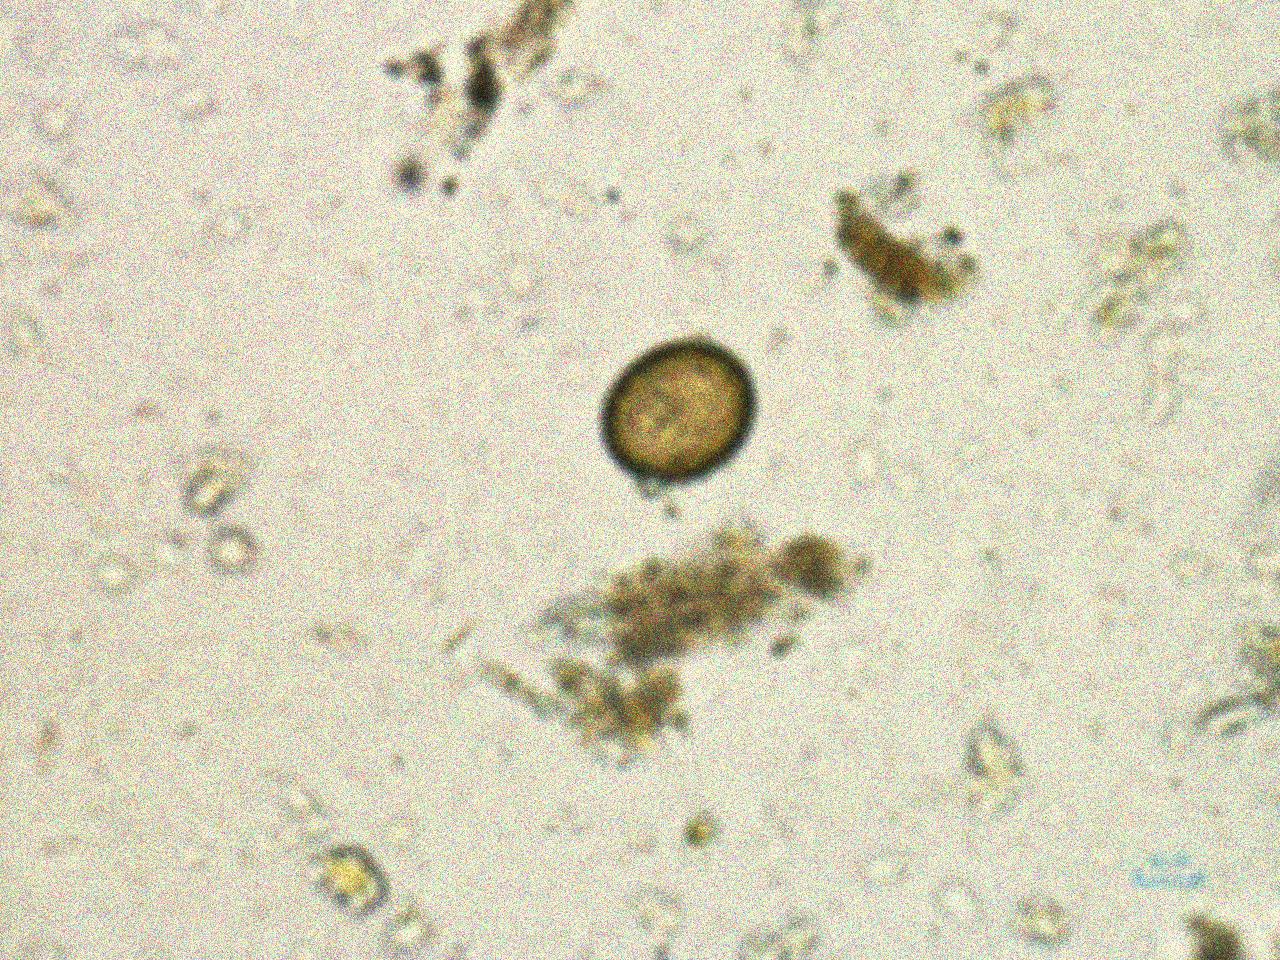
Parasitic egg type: Taenia spp. egg